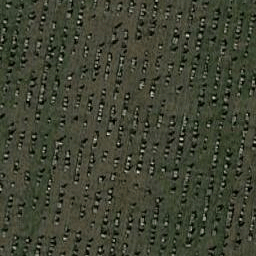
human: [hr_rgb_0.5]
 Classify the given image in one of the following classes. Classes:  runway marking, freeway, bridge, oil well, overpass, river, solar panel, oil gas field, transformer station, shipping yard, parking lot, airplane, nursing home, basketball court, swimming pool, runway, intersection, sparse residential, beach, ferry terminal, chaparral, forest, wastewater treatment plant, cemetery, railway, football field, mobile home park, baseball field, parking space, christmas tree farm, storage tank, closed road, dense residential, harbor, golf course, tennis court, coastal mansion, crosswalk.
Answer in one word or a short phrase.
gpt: cemetery